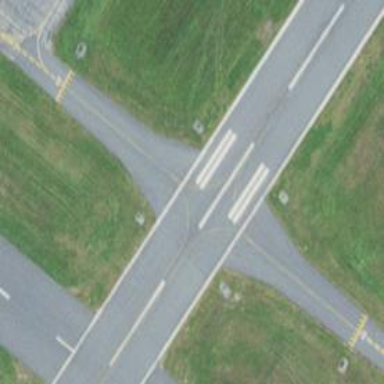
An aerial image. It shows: View of taxiway at the airport.